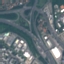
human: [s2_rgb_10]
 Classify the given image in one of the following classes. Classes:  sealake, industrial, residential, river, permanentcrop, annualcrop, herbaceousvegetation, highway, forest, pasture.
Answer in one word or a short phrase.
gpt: Highway